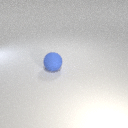
large blue rubber sphere